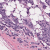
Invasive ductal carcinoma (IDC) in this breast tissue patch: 1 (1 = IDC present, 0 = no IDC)